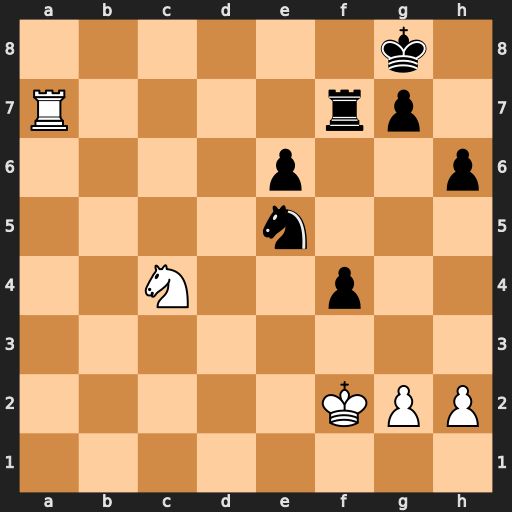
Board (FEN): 6k1/R4rp1/4p2p/4n3/2N2p2/8/5KPP/8
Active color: w
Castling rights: -
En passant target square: -
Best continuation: Ra8+ Kh7 Nxe5